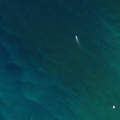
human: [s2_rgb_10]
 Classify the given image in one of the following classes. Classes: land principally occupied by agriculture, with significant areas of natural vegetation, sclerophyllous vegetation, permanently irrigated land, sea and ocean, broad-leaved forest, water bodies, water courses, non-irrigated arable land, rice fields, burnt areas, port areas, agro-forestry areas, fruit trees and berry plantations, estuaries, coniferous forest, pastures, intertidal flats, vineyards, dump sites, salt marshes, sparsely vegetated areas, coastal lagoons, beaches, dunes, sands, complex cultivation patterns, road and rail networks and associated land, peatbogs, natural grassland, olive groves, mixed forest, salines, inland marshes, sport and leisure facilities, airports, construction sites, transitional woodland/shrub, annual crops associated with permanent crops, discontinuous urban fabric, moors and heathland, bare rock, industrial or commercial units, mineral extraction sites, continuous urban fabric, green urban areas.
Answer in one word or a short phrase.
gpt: sea and ocean